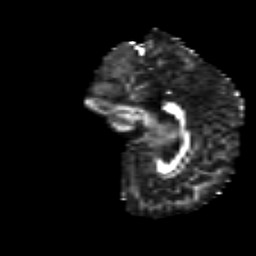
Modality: FA
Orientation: sagittal
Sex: male
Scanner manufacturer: siemens
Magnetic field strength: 3 T
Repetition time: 5 s
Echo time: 0.071 s